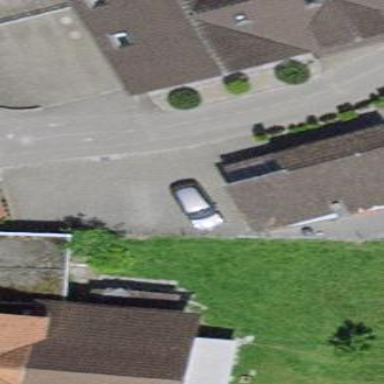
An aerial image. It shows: Shed.